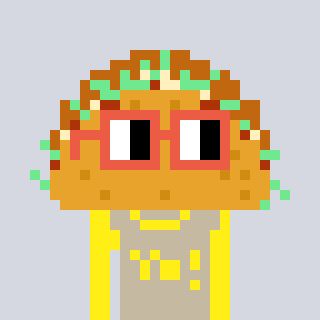
a pixel art character with square orange glasses, a taco-shaped head and a bege-colored body on a cool background